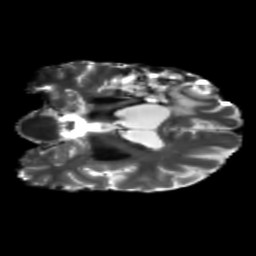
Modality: T2w
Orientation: coronal
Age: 61
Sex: male
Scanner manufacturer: siemens
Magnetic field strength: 3 T
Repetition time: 5.47 s
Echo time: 0.0854 s